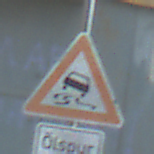
Verkehrszeichen: SchleuderOderRutschgefahr
Zusatzzeichen unten: HinweiseAufGefahrenDurchVerbaleAngabe1
Umgebung: Outdoor, Suburban
Tageszeit: MorningAfternoon
Wetter: Clear
Licht: Natural
Jahreszeit: NotSpecified
Kontrast: HighContrast